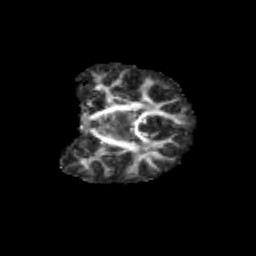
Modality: FA
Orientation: coronal
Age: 12
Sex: female
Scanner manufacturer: siemens
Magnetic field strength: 3 T
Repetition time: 3.8 s
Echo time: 0.07 s